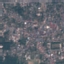
Label: Residential